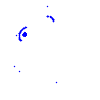
Particle: pion